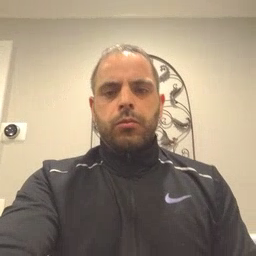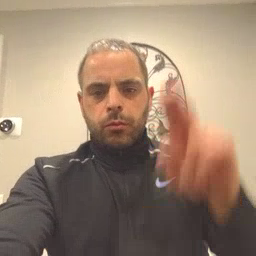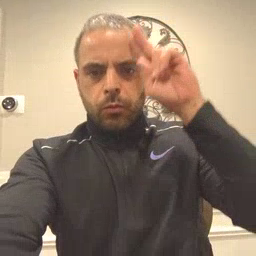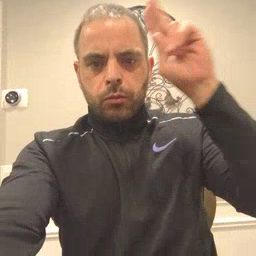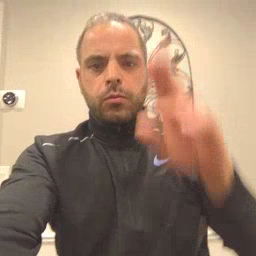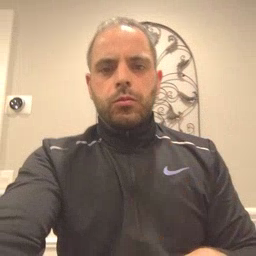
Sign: uncle